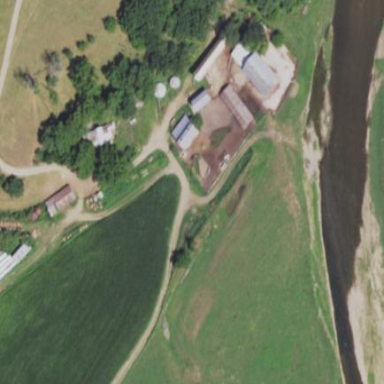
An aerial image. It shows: Farmyard area.